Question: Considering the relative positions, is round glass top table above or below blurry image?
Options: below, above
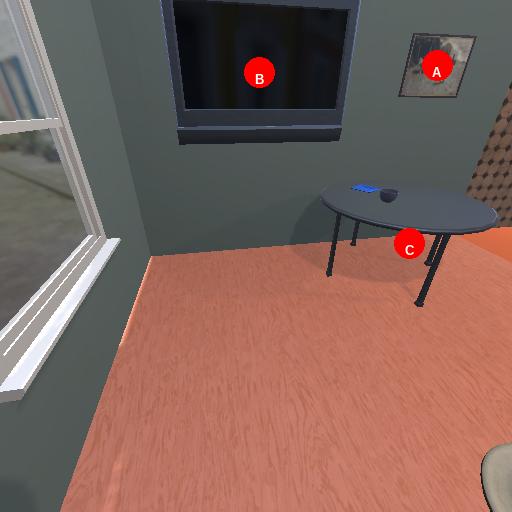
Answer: below